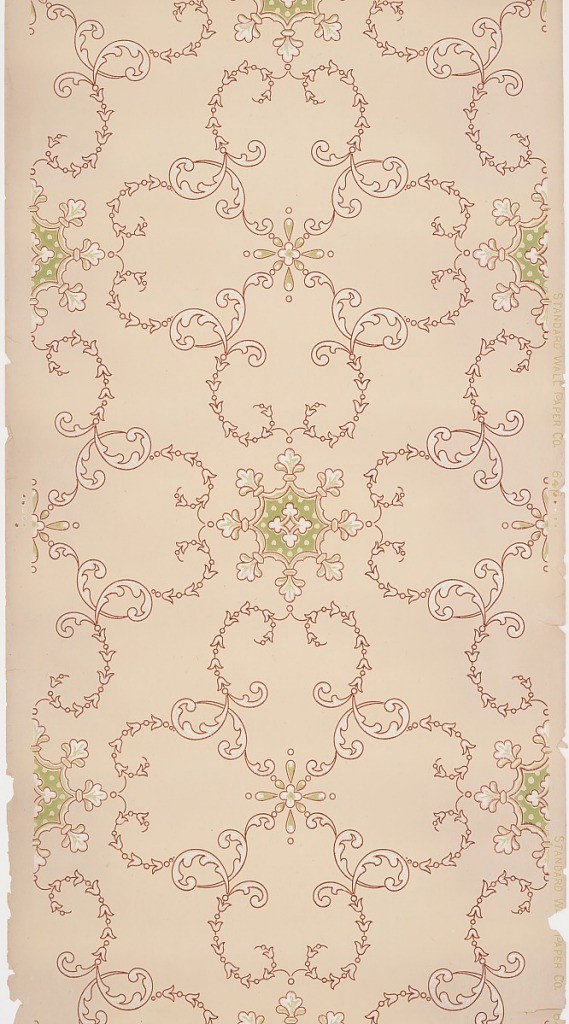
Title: Ceiling paper
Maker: Standard Wall-Paper Company, Standard Wall-Paper Company, Sandy Hill, New York
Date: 1905–1915
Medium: Machine-printed paper, liquid mica
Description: Acanthus scrolls and bellflowers form large quatrefoils, star or snowflake-like motif at intersection. Printed in red, green, and white mica on light tan ground.